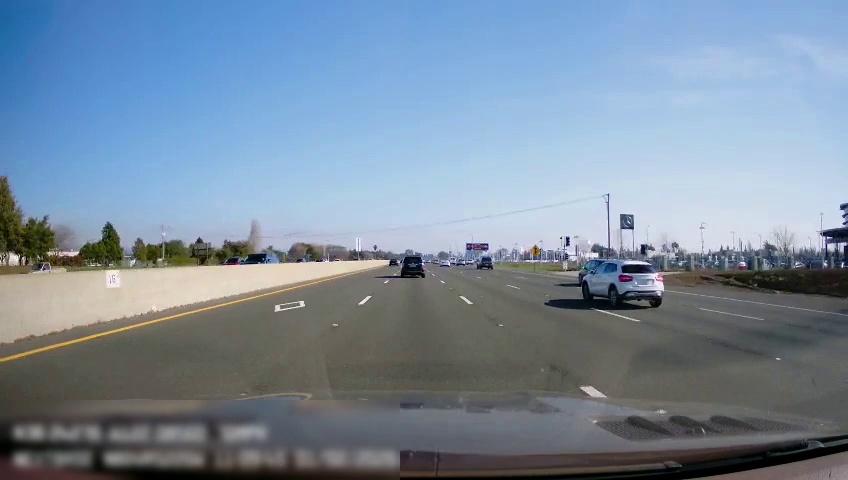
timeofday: Day
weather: Sunny
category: Drivable Space
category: Vehicles | Car
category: Vehicles | SUV
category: Vehicles | Car
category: Vehicles | SUV
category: Vehicles | SUV
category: Vehicles | Car
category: Vehicles | Truck
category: Vehicles | Car
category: Vehicles | SUV
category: Vehicles | Car
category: Vehicles | Car
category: Lanes | Alternate Lane
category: Lanes | Current Lane
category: Lanes | Current Lane
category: Lanes | Alternate Lane
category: Lanes | Alternate Lane
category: Lanes | Alternate Lane
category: Traffic | Signs
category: Traffic | Signs
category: Traffic | Signs
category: Traffic | Signs
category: Traffic | Signs